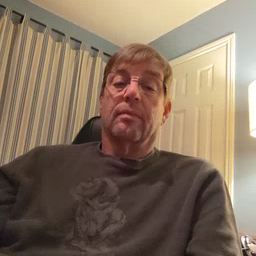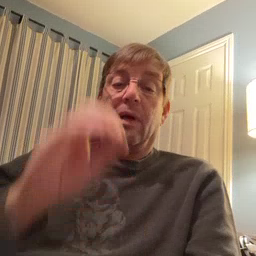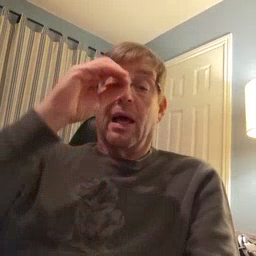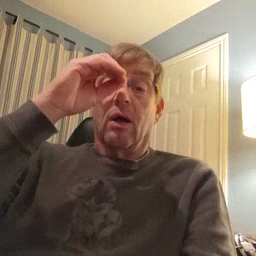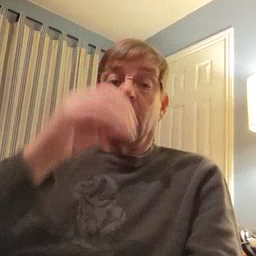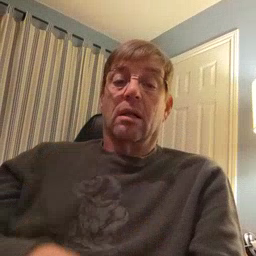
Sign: owl